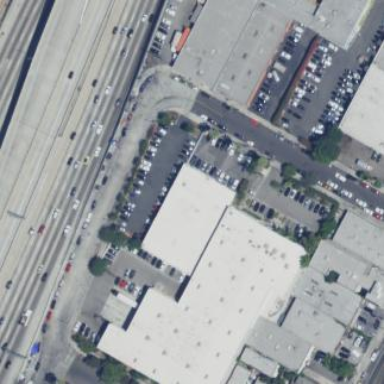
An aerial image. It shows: Industrial building.